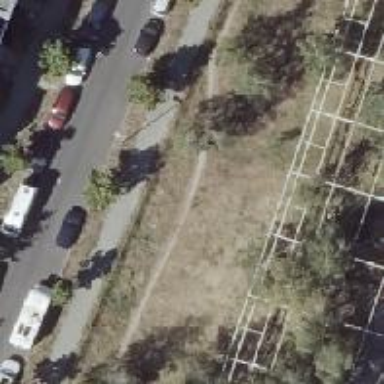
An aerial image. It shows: Path on the ground.